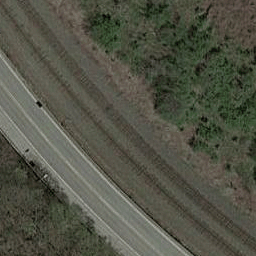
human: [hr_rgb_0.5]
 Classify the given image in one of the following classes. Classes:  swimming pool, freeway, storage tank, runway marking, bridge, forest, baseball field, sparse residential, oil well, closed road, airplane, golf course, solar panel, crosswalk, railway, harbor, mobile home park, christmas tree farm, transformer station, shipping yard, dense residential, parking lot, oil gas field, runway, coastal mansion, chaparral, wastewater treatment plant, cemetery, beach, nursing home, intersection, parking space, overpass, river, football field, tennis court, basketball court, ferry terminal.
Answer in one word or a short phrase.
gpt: railway